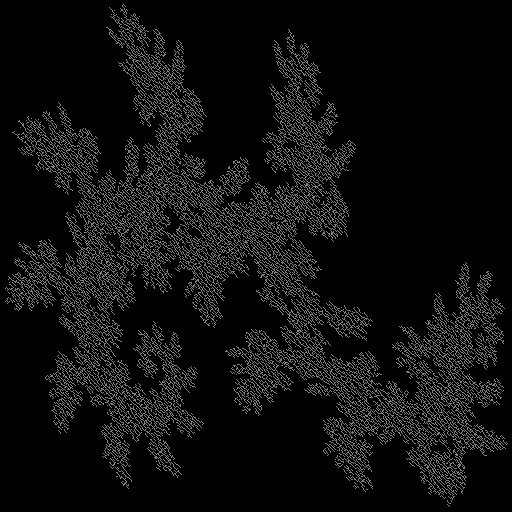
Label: greygoldenrod